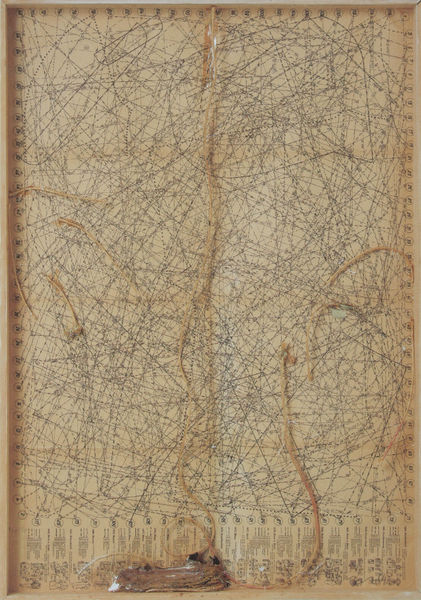
Titel: Bolero
Künstler: Gerhard Hoehme
Standort: Düsseldorf
Institution: Gerhard und Magarete Hoehme-Stiftung
Schlagwörter: braun, schwarz, skizze, weiss, zeichnung, alt, rahmen, schnur, papier, abstrakt, linien, vogelperspektive, tafel, zahlen, faden, striche, collage, linie, gestirne, sterne, sternenhimmel, stich, scharz, text, durcheinander, strich, kreise, wirr, pergament, karte, hochkant, plan, landkarte, fäden, verlauf, netz, typografie, legende, wegweiser, kartographie, map, erläuterung, kartografie, koordinaten, kalender, papyrus, kreuzungen, ding, stammbaum, verzeichnis, gewirr, schnittmuster, fahrplan, verweis, annotation, beziehung, beziehungen, brauner rand, gradeinteilung, himmelskarte, irre, kosmographie, kritzel, nach hause, route, schriftkärtchen, sternenbild, sternenkarte, verknüpfung, zifern